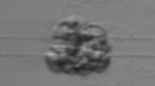
Label: Leptocylindrus_mediterraneus